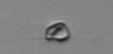
Label: nanoplankton_mix